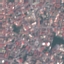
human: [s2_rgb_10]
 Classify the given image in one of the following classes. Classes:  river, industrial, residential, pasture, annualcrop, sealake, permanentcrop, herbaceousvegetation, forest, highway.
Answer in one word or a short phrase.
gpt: Residential